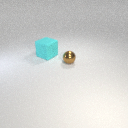
small brown metal sphere to the right of large cyan rubber cube